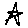
Label: star